Question: Example fiddle: <URL>
source:
'''
$(function () {
$('#container').highcharts({
chart: {
type: 'area'
},
title: {
text: 'xxx'
},
subtitle: {
text: 'Source: <a href="http://thebulletin.metapress.com/content/c4120650912x74k7/fulltext.pdf">'+
'thebulletin.metapress.com</a>'
},
xAxis: {
labels: {
formatter: function() {
return this.value; // clean, unformatted number for year
}
}
},
yAxis: {
title: {
text: 'Nuclear weapon states'
},
labels: {
formatter: function() {
return this.value / 1000 +'k';
}
}
},
tooltip: {
pointFormat: '{series.name} produced <b>{point.y:,.0f}</b><br/>warheads in {point.x}'
},
plotOptions: {
area: {
pointStart: 1940,
marker: {
enabled: false,
symbol: 'circle',
radius: 2,
states: {
hover: {
enabled: true
}
}
}
}
},
series: [{
name: 'Inbound',
data: [null, null, null, null, null, 6 , 11, 32, 110, 235, 369, 640,
1005, 1436, 2063, 3057, 4618, 6444, 9822, 15468, 20434, 24126,
27387, 29459, 31056, 31982, 32040, 31233, 29224, 27342, 26662,
26956, 27912, 28999, 28965, 27826, 25579, 25722, 24826, 24605,
24304, 23464, 23708, 24099, 24357, 24237, 24401, 24344, 23586,
22380, 21004, 17287, 14747, 13076, 12555, 12144, 11009, 10950,
10871, 10824, 10577, 10527, 10475, 10421, 10358, 10295, 10104 ]
}, {
name: 'Outbound',
data: [null, null, null, null, null, null, null , null , null ,null,
5, 25, 50, 120, 150, 200, 426, 660, 869, 1060, 1605, 2471, 3322,
4238, 5221, 6129, 7089, 8339, 9399, 10538, 11643, 13092, 14478,
15915, 17385, 19055, 21205, 23044, 25393, 27935, 30062, 32049,
33952, 35804, 37431, 39197, 45000, 43000, 41000, 39000, 37000,
35000, 33000, 31000, 29000, 27000, 25000, 24000, 23000, 22000,
21000, 20000, 19000, 18000, 18000, 17000, 16000]
}]
});
});
'''
What I need to get is these red / gray rectangles at the top of chart.

Is it possible to get it with highcharts? I so, how to do that? Maybe any suggestion?
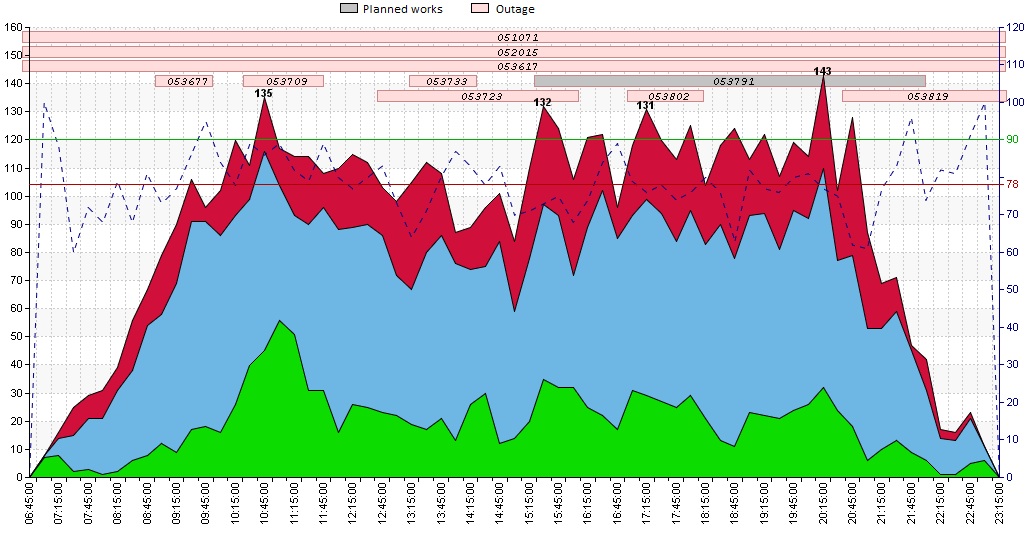
Answer: Set 'stacking: 'normal'', see: <URL>